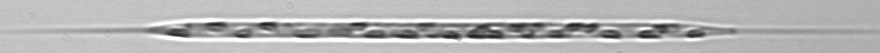
Label: Rhizosolenia